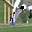
Label: 1